Question: I have an issue sometime when I run the app in my iPhone with Xcode.

I tried to verify apps in Settings but it didn't work. "Unable to Verify "iPhone Developer: ..." Apps.
I am a Free developer but it normally runs and sometime during 1 hour I can't run anything on my iPhone.
I tried to delete the app and run, to download all profiles in Xcode Settings, same problem.
Do you have any idea to solve it ?
Thanks for your help.
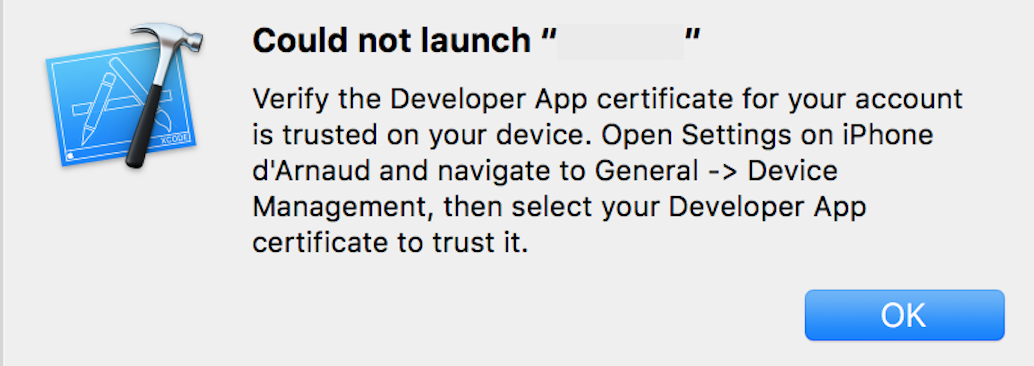
Answer: My wifi connection had proxy which blocked the verification in iPhone settings.
Switch to 3G/4G was the solution for me.